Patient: sex F, age 54
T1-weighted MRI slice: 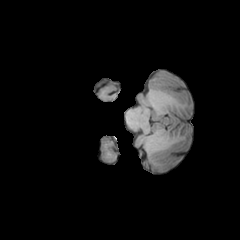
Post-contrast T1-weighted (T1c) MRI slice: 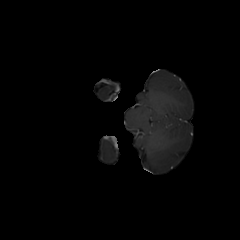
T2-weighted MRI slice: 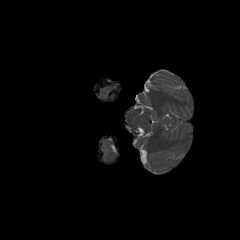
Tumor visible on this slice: no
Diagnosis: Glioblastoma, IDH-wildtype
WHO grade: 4